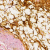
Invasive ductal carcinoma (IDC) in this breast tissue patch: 0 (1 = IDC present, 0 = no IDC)